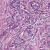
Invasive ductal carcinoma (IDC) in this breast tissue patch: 1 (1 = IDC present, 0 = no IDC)